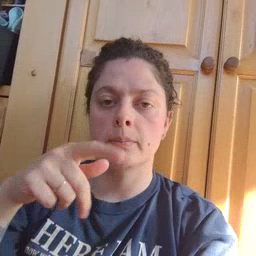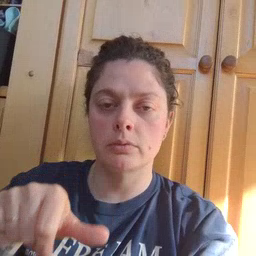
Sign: puzzle